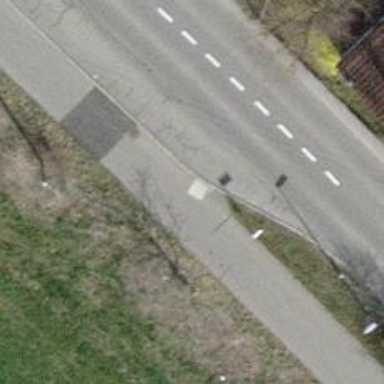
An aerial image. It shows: Platform road.